七年级 · 组合数学
用如图 1 中的长方形和正方形纸板作侧面和底面, 做成如图 2 的坚式和横式的两种无盖纸盒. 现在仓库里有 $m$ 张长方形纸板和 $n$ 张正方形纸板, 如果做两种纸盒若干个, 恰好使库存的纸板用完,则 $m+n$ 的值可能是 $(\quad)$

图1

图2
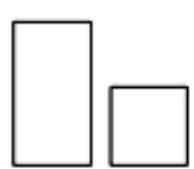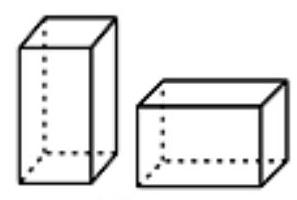
2017
B. 2018
C. 2019
D. 2020
答案: D
解析: 解：设做坚式和横式的两种无盖纸盒分别为 $x$ 个、 $y$ 个, 根据题意得 $\left\{\begin{array}{c}4 x+3 y=m \\ x+2 y=n\end{array}\right.$

两式相加得, $m+n=5(x+y)$,

$\because x 、 y$ 都是正整数,

$\therefore m+n$ 是 5 的倍数,

$\because 2017 、 2018 、 2019 、 2020$ 四个数中只有 2020 是 5 的倍数,

$\therefore m+n$ 的值可能是 2020 .